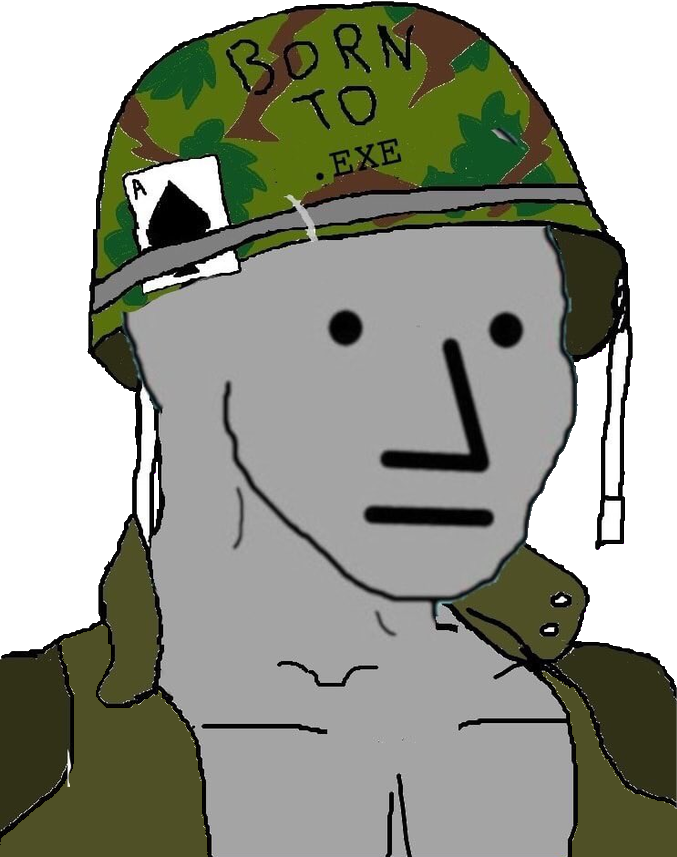
Label: 5_NPC